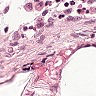
Metastatic tissue present: no